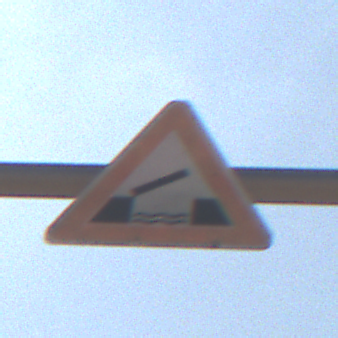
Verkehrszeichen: BeweglicheBruecke
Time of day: Midday
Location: Outdoor (Nature)
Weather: PartlyCloudy
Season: NotSpecified
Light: Natural